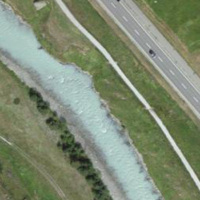
EUNIS habitat code: 26
Species observed at this site:
Cirsium heterophyllum